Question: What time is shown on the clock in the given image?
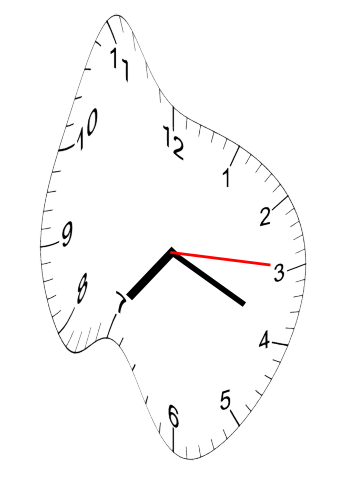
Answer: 07:19:15